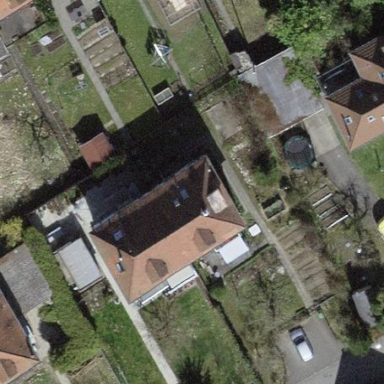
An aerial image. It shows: Semidetached house.